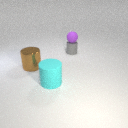
large brown metal cylinder to the left of small gray rubber cylinder